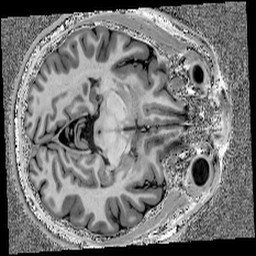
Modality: T1w
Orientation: axial
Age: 28
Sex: male
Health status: healthy
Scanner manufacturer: siemens
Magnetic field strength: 7 T
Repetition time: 4.3 s
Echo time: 0.00227 s